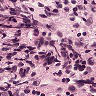
Metastatic tissue present: no